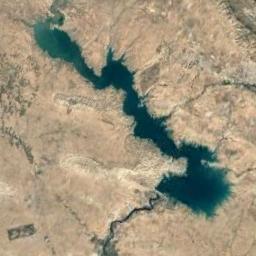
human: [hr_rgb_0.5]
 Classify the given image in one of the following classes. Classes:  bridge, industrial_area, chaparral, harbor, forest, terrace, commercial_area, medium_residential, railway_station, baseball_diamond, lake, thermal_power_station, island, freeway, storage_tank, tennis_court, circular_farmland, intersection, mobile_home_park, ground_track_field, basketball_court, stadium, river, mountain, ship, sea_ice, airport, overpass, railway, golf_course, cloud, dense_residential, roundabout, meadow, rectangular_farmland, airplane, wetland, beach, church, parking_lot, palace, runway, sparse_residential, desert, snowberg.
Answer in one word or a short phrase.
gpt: lake